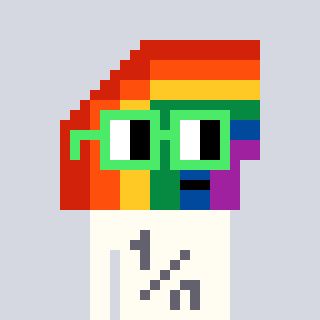
a pixel art character with square light green glasses, a rainbow-shaped head and a grayscale-colored body on a cool background